Question: I want to give a background color for the portion covered by the 'article' and the 'aside' only, so i can give the impression that the 'aside' has the same height as the 'article' ( basically giving the same background color for the 'aside' and the 'div' wrapping both 'aside' and 'article')
'''
<div style="background-color:#cccccc" class="clear_fix">
<p> This is where the container starts !!!</p>
<p> Why the div stops here ???!!!!</p>
<article>
<h2> Meanwhile, Let's learn about Tesla </h2>
<p>Tesla's achievements and his abilities as a showman</p>
</article>
<aside>
<h2> Brand-new and Used cars </h2>
<p> Buy your first car starting from 0.99 $.</p>
</aside>
</div>
'''
Here is the style.css related to the tags above.
'''
article {
width:716px;
background-color:#87ceeb;
box-shadow: 0px 0px 4px 4px #a9a9a9;
padding-top:20px;
float:left;
margin-top: 4px;
margin-bottom: 4px;
}
aside {
width:240px;
float:left;
padding-top:20px;
background-color:#fff5dd;
margin-top:4px;
margin-left:4px;
box-shadow:0px 0px 4px 4px #a9a9a9;
}
.clear_fix {
clear:both;
}
'''
But what i get, is that the background color of the 'div' only affects the two first 'p' tags.

Obviously, this is not what i intended to do by wrapping everything with a 'div'.
Do you have an idea why the 'div' background color in my case does not extend below the 'article and the'aside' ?
Thanks.
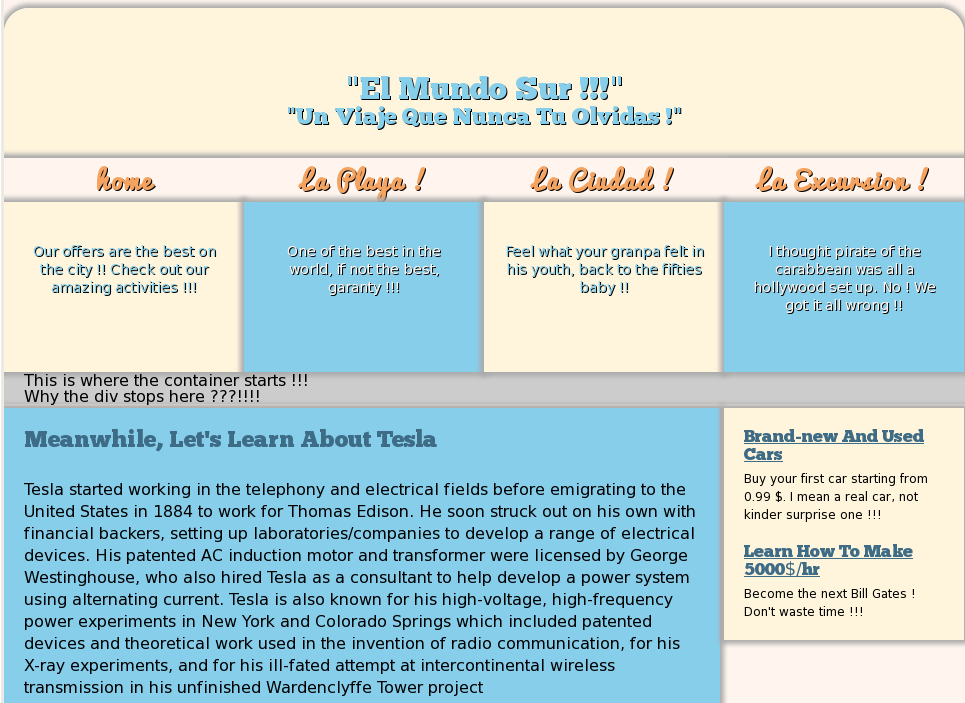
Answer: Since you floated the '<article>' and the '<aside>' elements, they are out of the flow of the parent '<div>'.
To the style of the parent element, add the following property: 'overflow: auto' or 'overflow: hidden'.
'''
<div style="background-color:#cccccc; overflow: auto;" class="clear_fix">
'''
## Why This Works
The reason the 'overflow' property does the trick stems from how the CSS block formatting model works.
Specifically, the relevant specification is:
<URL>
Consider the following HTML snippet:
'''
<div class="wrap">
<p>Some text...</p>
<div class="floated">Floated text</div>
</div>
'''
In the , all of these elements are in normal flow (no floats) and are formatted within the "block formatting context" defined by the root element of the page. So, they basically fill up the width of the page and, being block elements, are stacked one on top of the other.
Consider , in which we float '.floated'. The floated element is no longer in normal flow and it is positioned to the left edge of the parent container and adjacent to the bottom of the paragraph, which is the nearest block level element to the floated element.
The border of the parent element wraps around the normal flow child elements which is why the floated elements juts out (remember, the floated element is ignored when formatting the normal flow elements, which determines the height of the parent container).
Now, in , let's float '.wrap'. In this case, the parent element shrinks-to-fit the content, including both the '<p>' AND the '.floated' child. This is because 'div.wrap' has now established a new and as specified by the CSS rules, must enclosed all the edges of the boxes that it contains (including floats).
Finally, in , we declare 'overflow: hidden' on '.wrap' in normal flow (not floated). Setting 'overflow' to any value other than 'visible' starts a new block formatting context. As such, '.wrap' still extends the full width of the page AND it now also contains all the edges of any floated child elements, so the border wraps around the floated element.
Demo Fiddle: <URL>